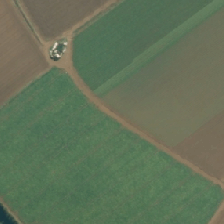
Land cover: shortrotation_cropland